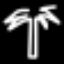
Label: palm tree